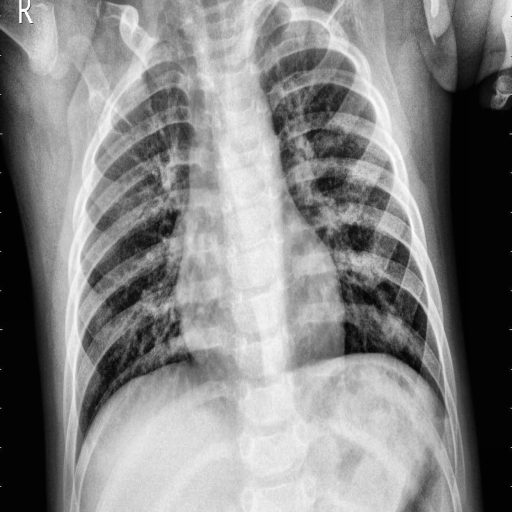
Finding: PNEUMONIA